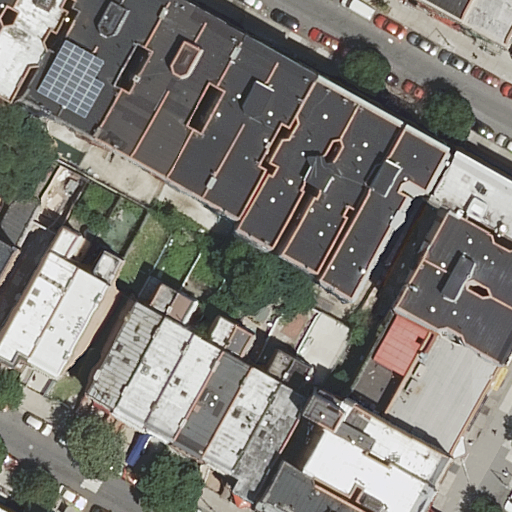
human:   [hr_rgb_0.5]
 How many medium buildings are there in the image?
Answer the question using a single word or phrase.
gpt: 21

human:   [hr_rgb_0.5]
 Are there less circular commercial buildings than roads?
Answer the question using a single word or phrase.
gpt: yes

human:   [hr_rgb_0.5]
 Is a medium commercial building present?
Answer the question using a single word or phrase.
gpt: no

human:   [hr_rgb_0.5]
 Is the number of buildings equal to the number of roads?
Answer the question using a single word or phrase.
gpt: no

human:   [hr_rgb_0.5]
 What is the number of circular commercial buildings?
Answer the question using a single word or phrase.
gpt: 0

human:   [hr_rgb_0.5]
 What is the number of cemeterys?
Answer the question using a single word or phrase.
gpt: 0

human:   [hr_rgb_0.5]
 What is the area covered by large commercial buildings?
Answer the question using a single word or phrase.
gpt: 0m2

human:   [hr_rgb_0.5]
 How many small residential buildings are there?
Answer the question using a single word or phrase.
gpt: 9

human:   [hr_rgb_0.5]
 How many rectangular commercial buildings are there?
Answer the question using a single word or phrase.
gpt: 0

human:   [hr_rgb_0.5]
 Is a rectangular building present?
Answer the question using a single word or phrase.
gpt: yes

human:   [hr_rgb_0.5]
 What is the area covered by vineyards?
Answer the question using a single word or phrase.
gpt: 0m2

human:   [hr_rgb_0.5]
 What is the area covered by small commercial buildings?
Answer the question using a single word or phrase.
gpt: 0m2

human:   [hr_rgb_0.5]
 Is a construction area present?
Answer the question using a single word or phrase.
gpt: no

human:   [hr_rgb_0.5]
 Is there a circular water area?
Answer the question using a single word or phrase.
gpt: no

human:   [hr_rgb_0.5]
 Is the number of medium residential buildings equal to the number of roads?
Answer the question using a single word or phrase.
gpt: no

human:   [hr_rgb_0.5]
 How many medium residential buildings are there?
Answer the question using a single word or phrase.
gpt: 21

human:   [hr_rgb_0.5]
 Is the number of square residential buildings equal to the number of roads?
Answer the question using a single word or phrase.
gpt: no

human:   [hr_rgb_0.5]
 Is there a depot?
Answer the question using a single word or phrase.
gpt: no

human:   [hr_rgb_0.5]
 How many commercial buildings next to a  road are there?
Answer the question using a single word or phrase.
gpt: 0

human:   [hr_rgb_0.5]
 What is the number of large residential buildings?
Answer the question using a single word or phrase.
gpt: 0

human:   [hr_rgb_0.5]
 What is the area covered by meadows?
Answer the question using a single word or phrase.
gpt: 0m2

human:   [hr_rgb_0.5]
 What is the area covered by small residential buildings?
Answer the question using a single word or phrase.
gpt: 282m2

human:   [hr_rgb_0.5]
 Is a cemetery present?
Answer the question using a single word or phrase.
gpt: no

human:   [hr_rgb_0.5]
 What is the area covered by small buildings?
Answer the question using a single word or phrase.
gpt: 282m2

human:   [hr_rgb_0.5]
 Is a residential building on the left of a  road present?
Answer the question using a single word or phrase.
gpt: yes

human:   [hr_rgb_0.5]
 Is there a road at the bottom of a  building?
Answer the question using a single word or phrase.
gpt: yes

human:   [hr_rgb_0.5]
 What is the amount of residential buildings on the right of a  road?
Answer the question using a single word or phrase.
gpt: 21

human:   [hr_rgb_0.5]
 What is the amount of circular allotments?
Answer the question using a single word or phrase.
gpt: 0

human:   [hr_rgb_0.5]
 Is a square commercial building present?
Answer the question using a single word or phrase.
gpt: no

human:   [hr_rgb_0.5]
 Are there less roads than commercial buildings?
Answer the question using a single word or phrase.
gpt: no

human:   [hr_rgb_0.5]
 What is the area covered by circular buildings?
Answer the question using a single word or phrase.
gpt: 0m2

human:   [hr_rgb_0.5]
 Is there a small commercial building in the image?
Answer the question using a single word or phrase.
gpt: no

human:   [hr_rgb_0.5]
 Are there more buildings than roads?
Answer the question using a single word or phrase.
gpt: yes

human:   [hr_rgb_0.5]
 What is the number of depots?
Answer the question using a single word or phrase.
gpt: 0

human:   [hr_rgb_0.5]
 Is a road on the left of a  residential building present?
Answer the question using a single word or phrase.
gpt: yes

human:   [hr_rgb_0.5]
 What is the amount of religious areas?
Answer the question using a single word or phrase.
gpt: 0